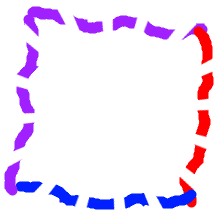
Shape: square